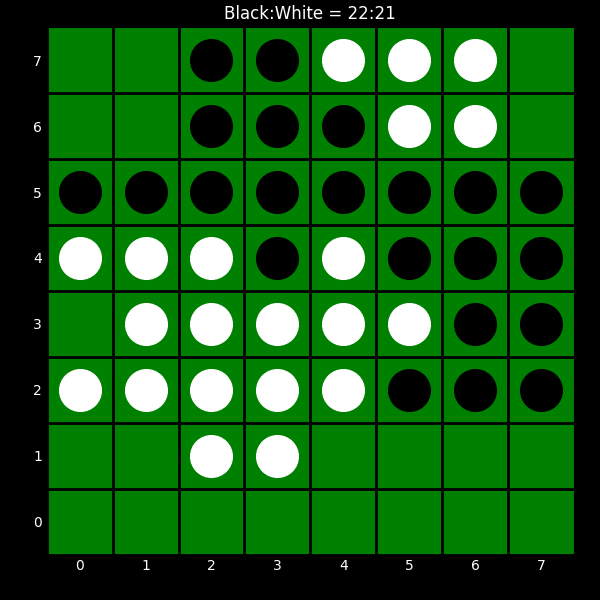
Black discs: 22
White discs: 21